Interaction volume radius: 10 \u00c5
Interaction volume height: 10 \u00c5
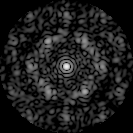
Disorder parameter: 0.6821